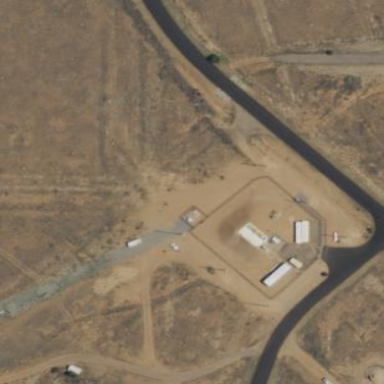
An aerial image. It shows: Military area with fence.